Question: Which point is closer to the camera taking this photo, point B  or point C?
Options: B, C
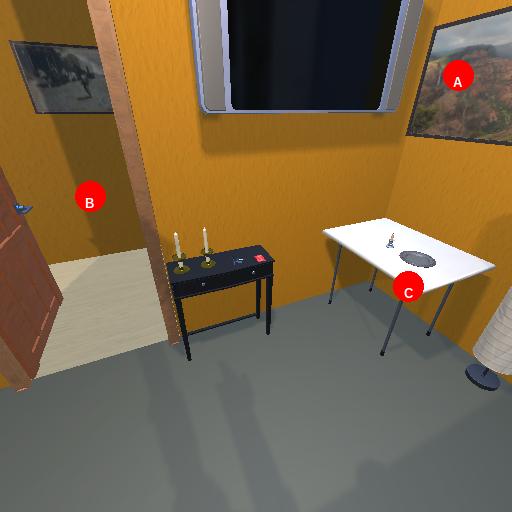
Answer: B